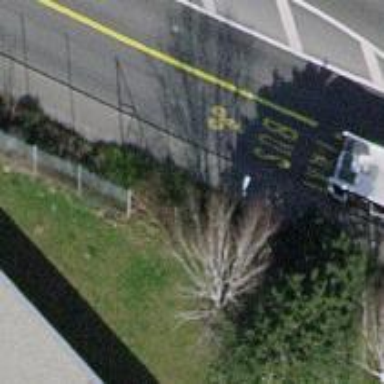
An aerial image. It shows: Asphalt sidewalk leading to platform for public transport.